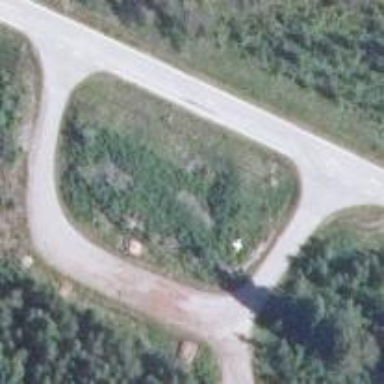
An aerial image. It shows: Asphalt road leading to rest area.